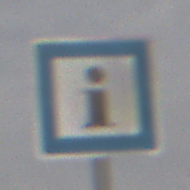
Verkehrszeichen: Informationsstelle
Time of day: MorningAfternoon
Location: Outdoor (Suburban)
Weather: Overcast
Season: NotSpecified
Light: Natural